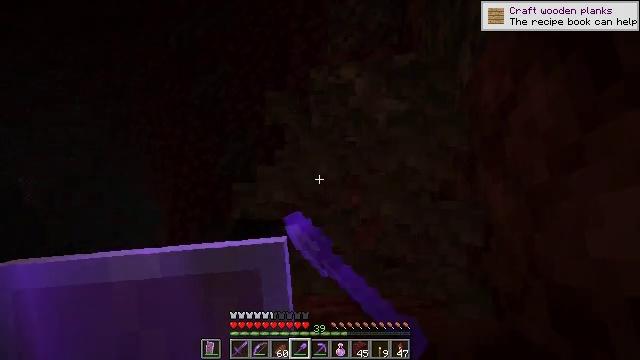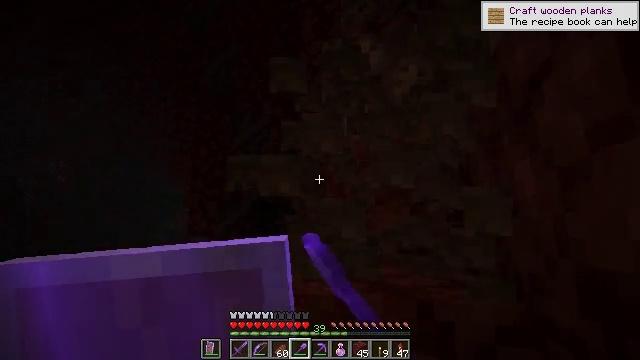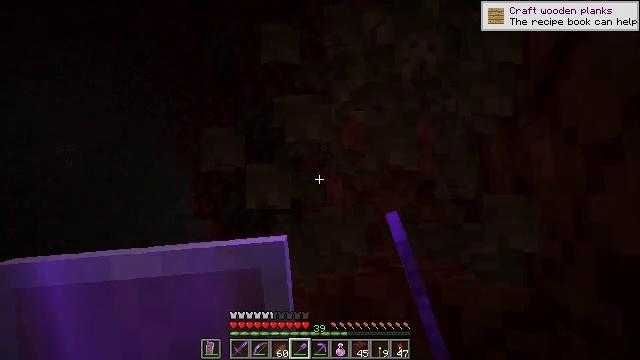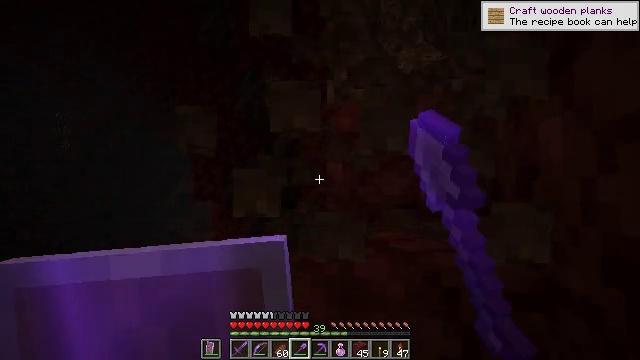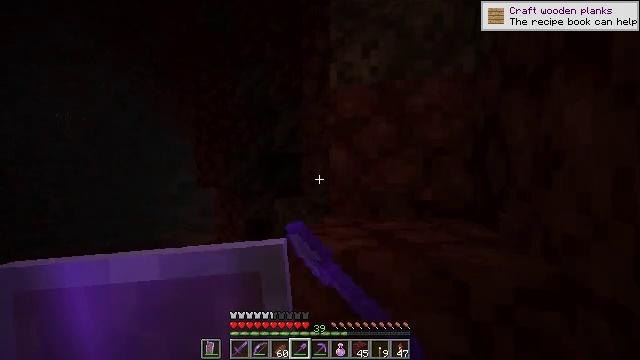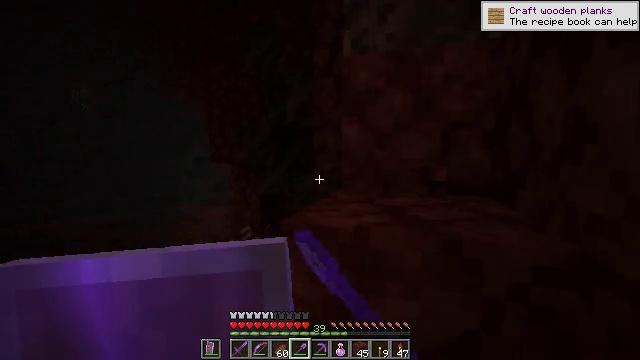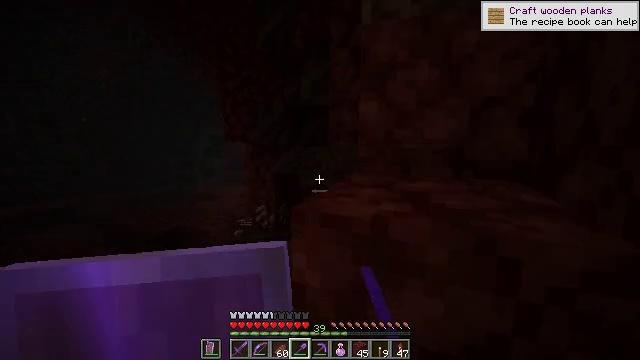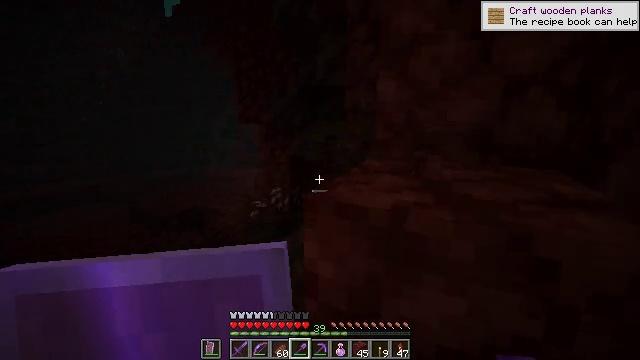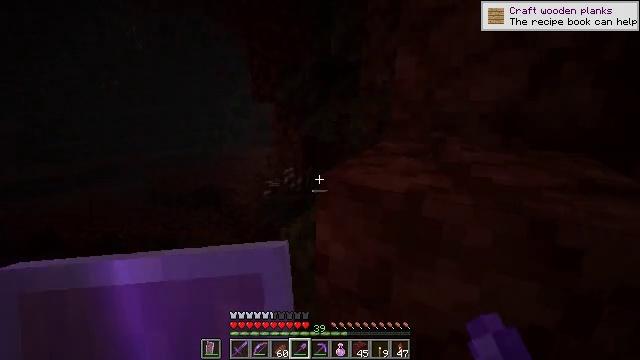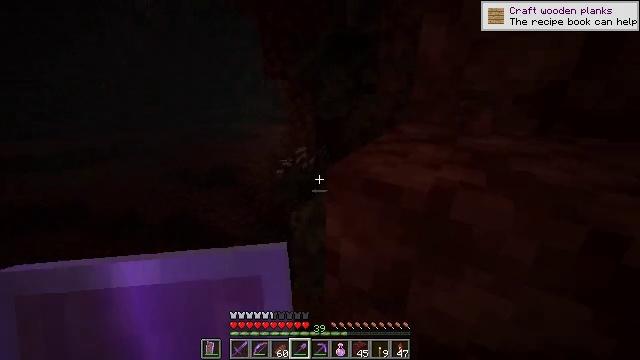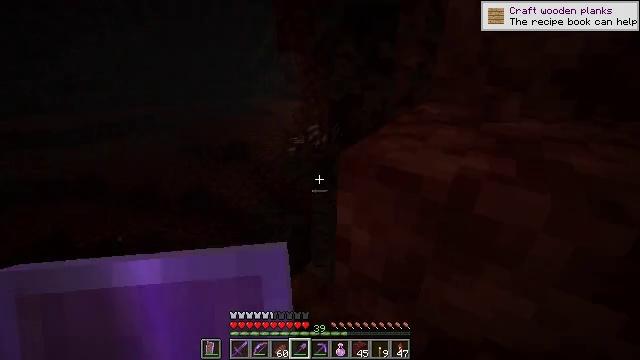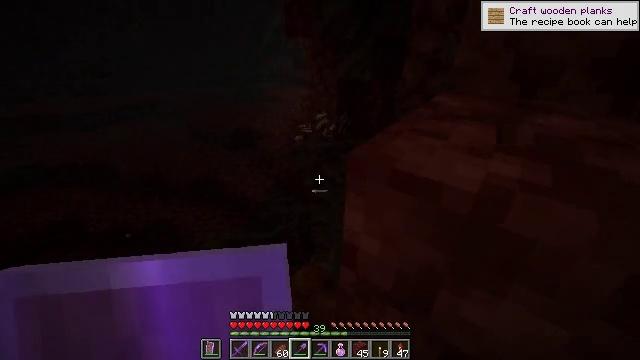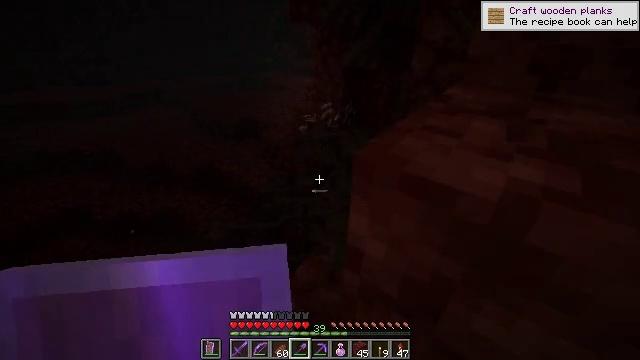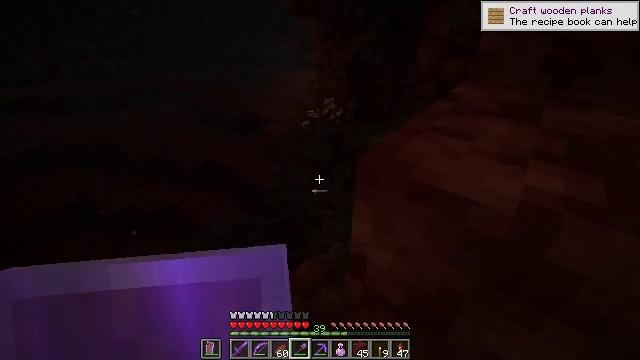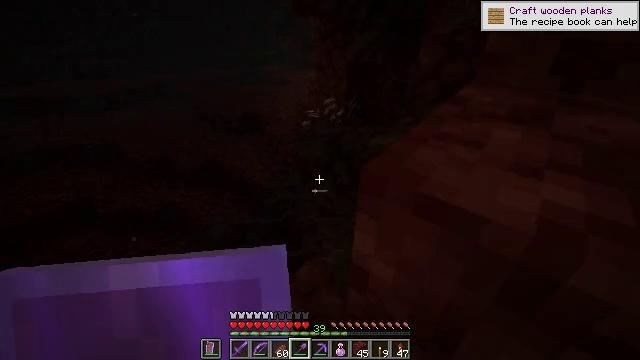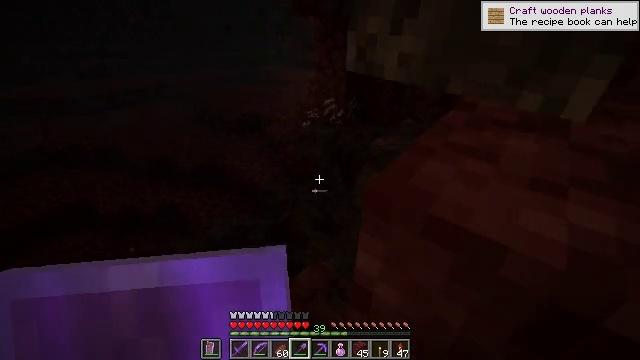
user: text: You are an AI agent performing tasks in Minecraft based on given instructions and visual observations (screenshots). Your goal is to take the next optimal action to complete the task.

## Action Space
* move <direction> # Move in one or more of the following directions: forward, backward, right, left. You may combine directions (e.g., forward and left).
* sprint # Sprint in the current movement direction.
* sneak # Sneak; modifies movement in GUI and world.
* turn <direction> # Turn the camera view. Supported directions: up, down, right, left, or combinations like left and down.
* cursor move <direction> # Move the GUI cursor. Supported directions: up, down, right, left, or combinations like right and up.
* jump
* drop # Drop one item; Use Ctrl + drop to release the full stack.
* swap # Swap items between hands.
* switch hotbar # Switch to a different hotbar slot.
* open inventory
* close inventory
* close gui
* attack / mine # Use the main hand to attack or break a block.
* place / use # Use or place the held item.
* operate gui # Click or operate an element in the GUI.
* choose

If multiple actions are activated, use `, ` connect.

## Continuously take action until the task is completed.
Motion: motion action
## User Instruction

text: Extract soul sand for building purposes.
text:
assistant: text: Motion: move forward, sneak, turn left and down, attack / mine
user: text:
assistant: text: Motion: move forward, sneak, turn left and down, attack / mine
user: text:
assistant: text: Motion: move forward, sneak, turn down, attack / mine
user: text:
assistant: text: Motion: move forward, sneak, turn down, attack / mine
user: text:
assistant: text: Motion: move forward, sneak, turn left and down, attack / mine
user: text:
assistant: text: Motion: move forward, sneak, turn left and down, attack / mine
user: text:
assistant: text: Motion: move forward, sneak, turn left and down, attack / mine
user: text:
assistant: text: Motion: move forward, sneak, turn left and down, attack / mine
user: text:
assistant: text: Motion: move forward, sneak, turn left and down, attack / mine
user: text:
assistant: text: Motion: move forward, sneak, turn left and down, attack / mine
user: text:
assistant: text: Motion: move forward, sneak, turn left and down, attack / mine
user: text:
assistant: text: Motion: move forward, sneak, turn left and down, attack / mine
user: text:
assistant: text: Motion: move forward, sneak, turn down, attack / mine
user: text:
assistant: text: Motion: move forward, sneak, attack / mine
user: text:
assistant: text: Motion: move forward, sneak, attack / mine
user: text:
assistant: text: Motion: move forward, sneak, attack / mine
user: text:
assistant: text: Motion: move forward, sneak, attack / mine
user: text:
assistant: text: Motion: move forward, sneak, turn down, attack / mine
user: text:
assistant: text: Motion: move forward, sneak, turn down, attack / mine
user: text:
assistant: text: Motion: sneak, turn left and down
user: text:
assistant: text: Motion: sneak, turn left and down
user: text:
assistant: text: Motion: sneak, turn left and down
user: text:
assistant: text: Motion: sneak, turn left and down
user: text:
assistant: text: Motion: sneak, turn left and down
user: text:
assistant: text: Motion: sneak
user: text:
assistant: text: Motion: sneak, turn left
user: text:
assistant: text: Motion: sneak, turn left and down
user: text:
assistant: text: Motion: sneak, turn left
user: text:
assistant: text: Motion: sneak, turn left
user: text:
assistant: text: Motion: sneak